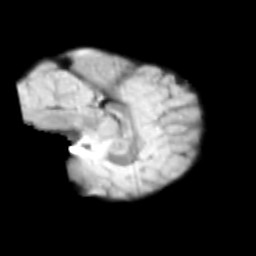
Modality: T2w
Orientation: sagittal
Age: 9
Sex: male
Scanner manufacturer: siemens
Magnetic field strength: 3 T
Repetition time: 3.8 s
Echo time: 0.07 s